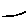
Label: line